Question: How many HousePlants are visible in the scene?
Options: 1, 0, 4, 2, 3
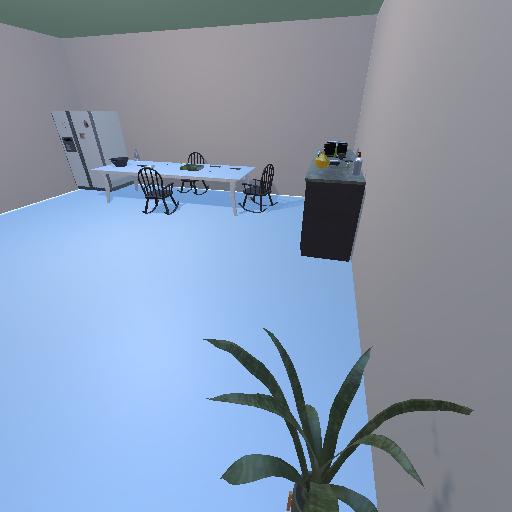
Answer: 1